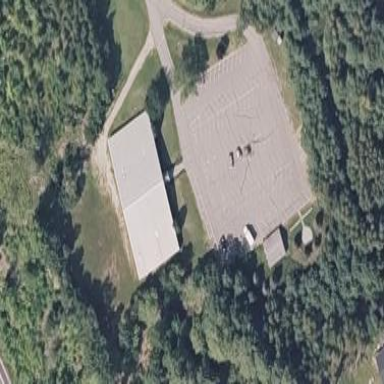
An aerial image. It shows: Parking area.